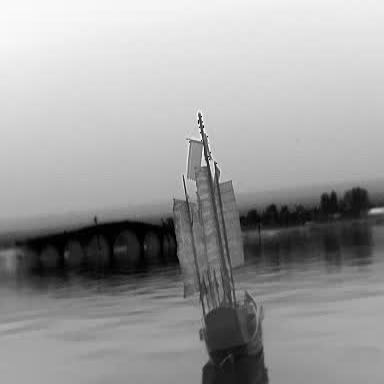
There is a sailboat in the infrared image.